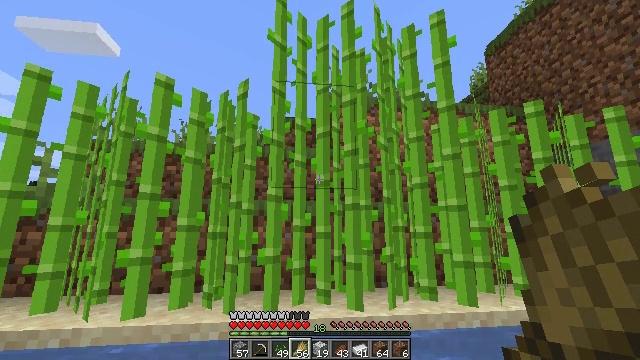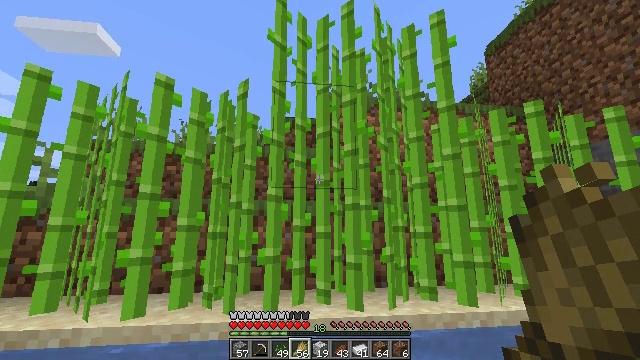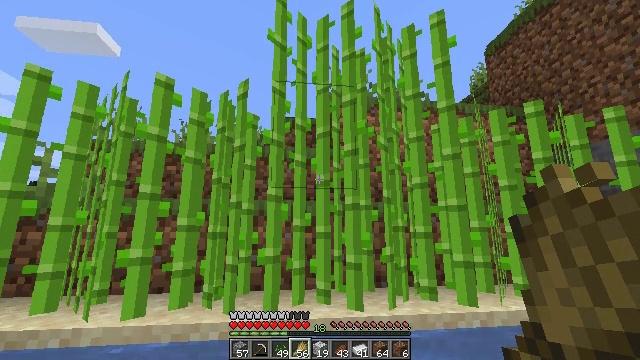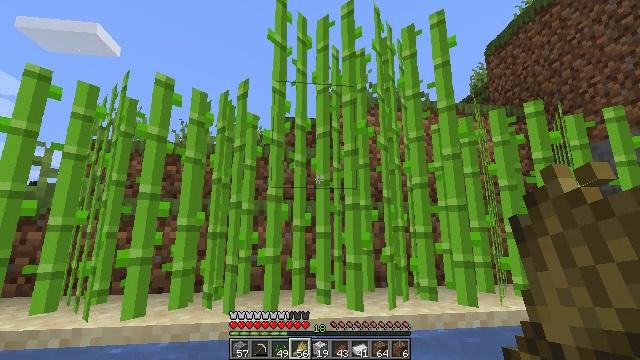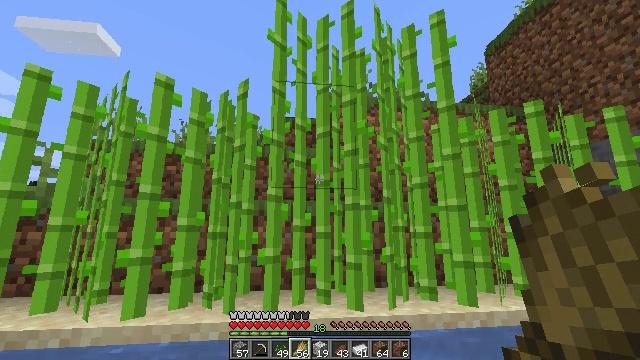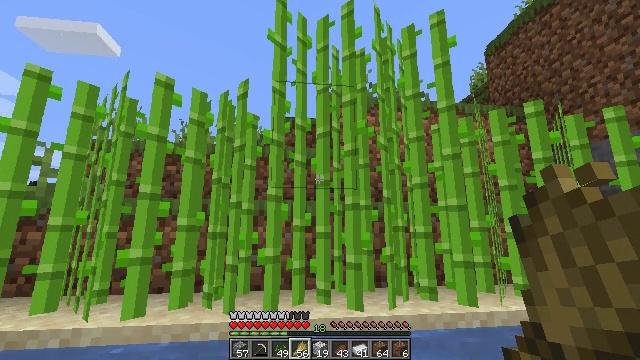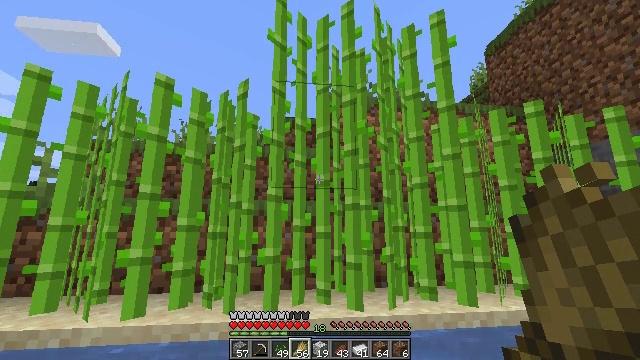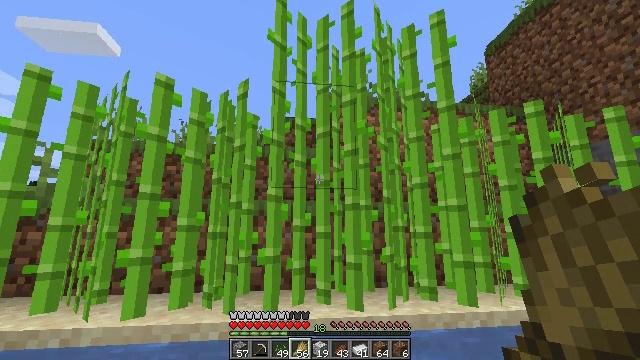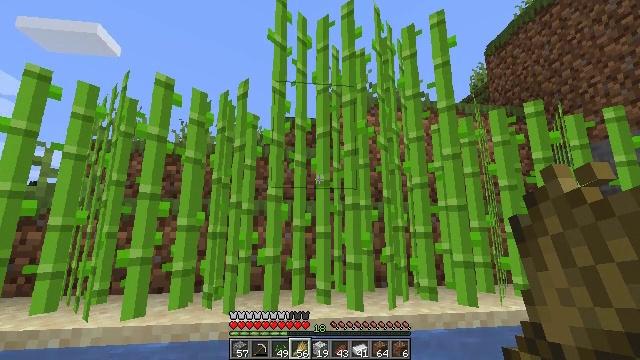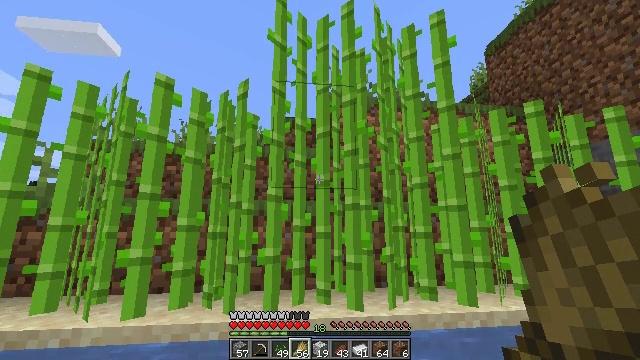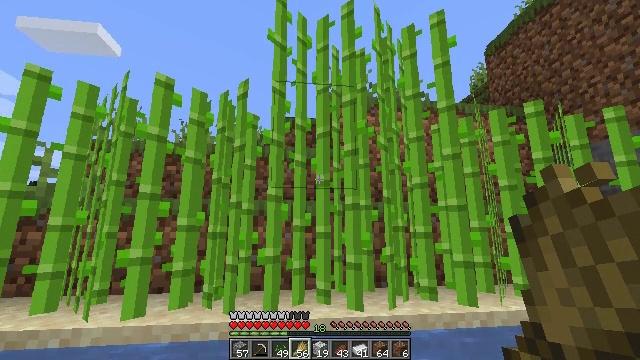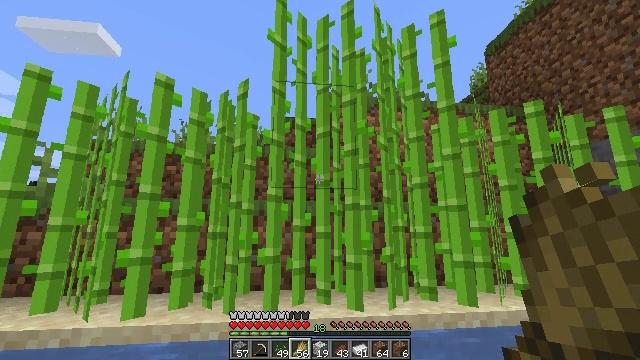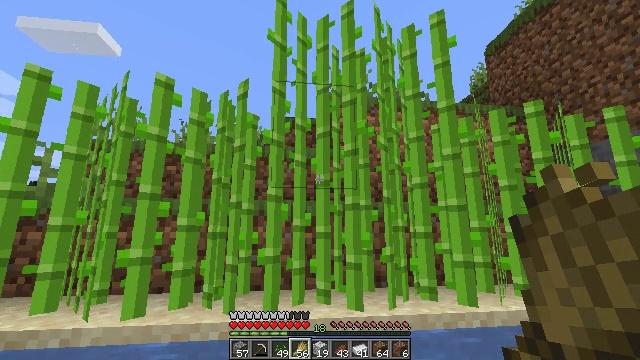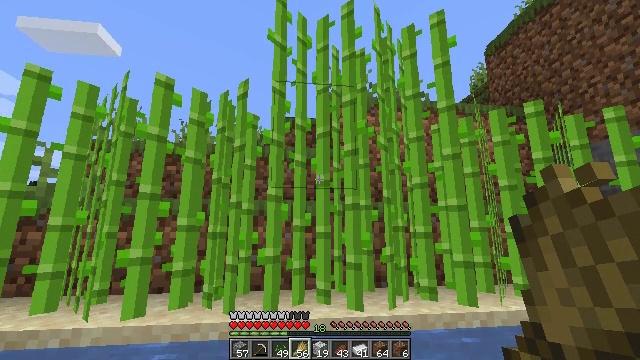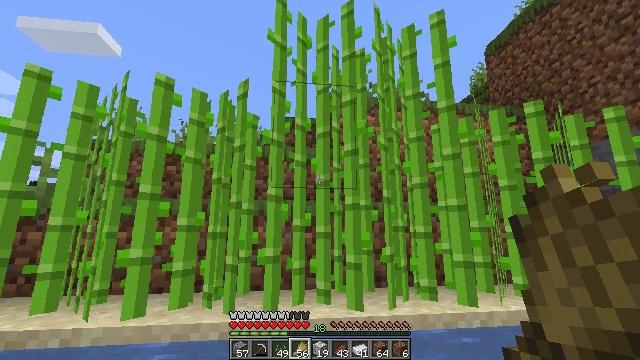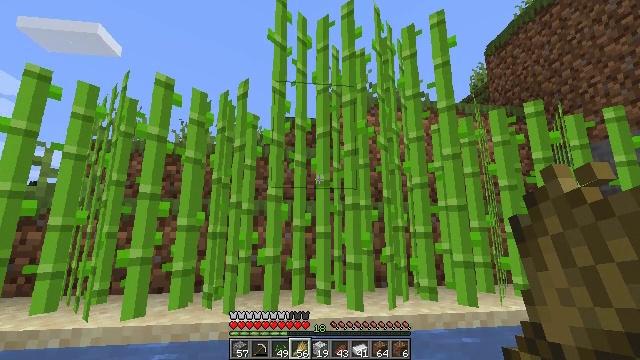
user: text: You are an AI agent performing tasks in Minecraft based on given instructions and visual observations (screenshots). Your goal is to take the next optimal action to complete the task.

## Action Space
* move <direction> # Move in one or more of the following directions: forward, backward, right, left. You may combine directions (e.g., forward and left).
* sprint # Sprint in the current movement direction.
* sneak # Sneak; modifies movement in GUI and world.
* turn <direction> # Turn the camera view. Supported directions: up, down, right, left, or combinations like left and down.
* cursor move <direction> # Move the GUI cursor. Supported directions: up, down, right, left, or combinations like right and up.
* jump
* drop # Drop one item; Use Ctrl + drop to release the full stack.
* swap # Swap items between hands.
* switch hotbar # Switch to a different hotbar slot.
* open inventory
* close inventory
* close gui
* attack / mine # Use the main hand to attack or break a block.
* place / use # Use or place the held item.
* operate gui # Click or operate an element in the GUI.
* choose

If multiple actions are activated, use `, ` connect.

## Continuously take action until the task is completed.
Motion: motion action
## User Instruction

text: Collect sugar cane near water sources.
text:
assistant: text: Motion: no_op
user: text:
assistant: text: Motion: no_op
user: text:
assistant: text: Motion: no_op
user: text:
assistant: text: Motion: no_op
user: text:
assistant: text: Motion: no_op
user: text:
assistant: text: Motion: no_op
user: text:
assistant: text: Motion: no_op
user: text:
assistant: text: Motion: no_op
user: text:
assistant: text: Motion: no_op
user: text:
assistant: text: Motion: no_op
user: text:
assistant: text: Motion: no_op
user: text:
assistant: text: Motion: no_op
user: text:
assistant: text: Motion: no_op
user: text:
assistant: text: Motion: no_op
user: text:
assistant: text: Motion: no_op
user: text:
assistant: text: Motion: no_op
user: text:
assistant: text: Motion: no_op
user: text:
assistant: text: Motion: no_op
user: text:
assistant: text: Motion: no_op
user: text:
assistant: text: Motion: no_op
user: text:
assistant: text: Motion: no_op
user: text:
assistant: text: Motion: no_op
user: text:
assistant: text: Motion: no_op
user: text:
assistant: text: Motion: no_op
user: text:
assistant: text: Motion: no_op
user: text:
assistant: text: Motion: no_op
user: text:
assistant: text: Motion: no_op
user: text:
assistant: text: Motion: no_op
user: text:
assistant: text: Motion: no_op
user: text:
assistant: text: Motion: no_op